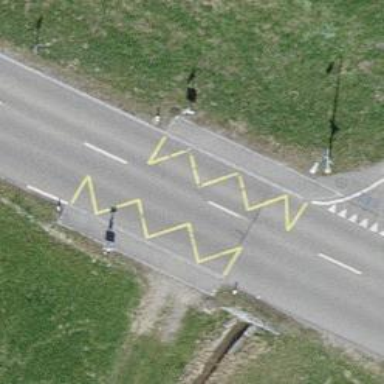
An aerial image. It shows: Bus stop with stop position for public transport.